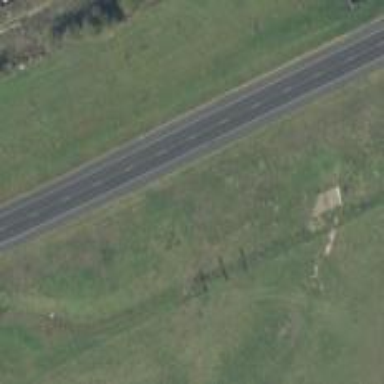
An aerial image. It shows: Tertiary road.